Question: Given a list of x,y coordinates and a known width & height how can the of the enclosed areas be determined (in C#)?
For Example:
>
In this image 5 are defined:
1. Face (1)
2. Eyes (2)
3. Nose (1)
4. Right of face (1)
The list of x,y points would be any pixel in black, including the mouth.
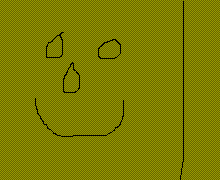
Answer: You can use this simple algorithm, based on idea of flood fill with helper bitmap:
'''
// backColor is an INT representation of color at fillPoint in the beginning.
// result in pixels of enclosed shape.
private int GetFillSize(Bitmap b, Point fillPoint)
{
int count = 0;
Point p;
Stack pixels = new Stack();
var backColor = b.GetPixel(fillPoint.X, fillPoint.Y);
pixels.Push(fillPoint);
while (pixels.Count != 0)
{
count++;
p = (Point)pixels.Pop();
b.SetPixel(p.X, p.Y, backColor);
if (b.GetPixel(p.X - 1, p.Y).ToArgb() == backColor)
pixels.Push(new Point(p.X - 1, p.Y));
if (b.GetPixel(p.X, p.Y - 1).ToArgb() == backColor)
pixels.Push(new Point(p.X, p.Y - 1));
if (b.GetPixel(p.X + 1, p.Y).ToArgb() == backColor)
pixels.Push(new Point(p.X + 1, p.Y));
if (b.GetPixel(p.X, p.Y + 1).ToArgb() == backColor)
pixels.Push(new Point(p.X, p.Y + 1));
}
return count;
}
'''
The code above works only this quadruply-linked enclosed areas. The following code works with octuply-linked enclosed areas.
'''
// offset points initialization.
Point[] Offsets = new Point[]
{
new Point(-1, -1),
new Point(-0, -1),
new Point(+1, -1),
new Point(+1, -0),
new Point(+1, +1),
new Point(+0, +1),
new Point(-1, +1),
new Point(-1, +0),
};
...
private int Fill(Bitmap b, Point fillPoint)
{
int count = 0;
Point p;
Stack<Point> pixels = new Stack<Point>();
var backColor = b.GetPixel(fillPoint.X, fillPoint.Y).ToArgb();
pixels.Push(fillPoint);
while (pixels.Count != 0)
{
count++;
p = (Point)pixels.Pop();
b.SetPixel(p.X, p.Y, Color.FromArgb(backColor));
foreach (var offset in Offsets)
if (b.GetPixel(p.X + offset.X, p.Y + offset.Y).ToArgb() == backColor)
pixels.Push(new Point(p.X + offset.X, p.Y + offset.Y));
}
return count;
}
'''
The picture below clearly demonstates what I mean. Also one could add more far points to offset array in order to able to fill areas with gaps.